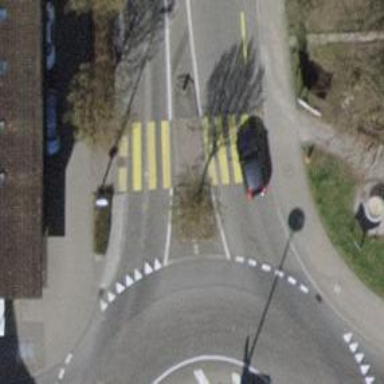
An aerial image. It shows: Road with "give way" sign.